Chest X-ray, AP view. Patient: 27 years old, sex F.
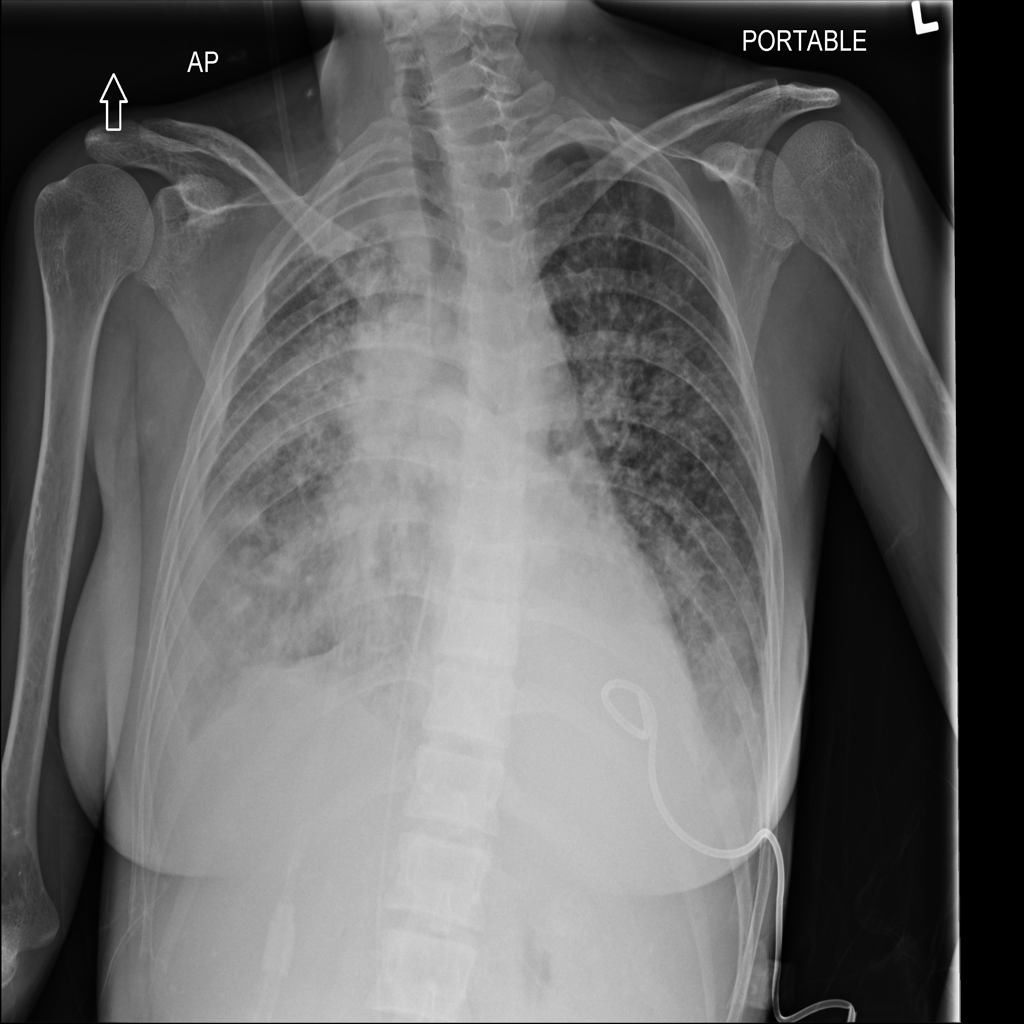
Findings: Infiltration, Mass, Nodule, Pleural_Thickening